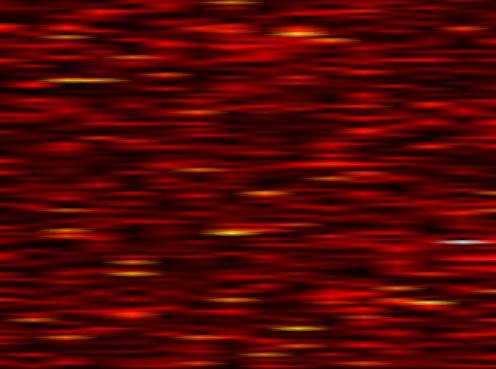
Label: WOLA